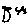
Label: tree